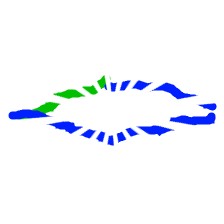
Shape: rhombus